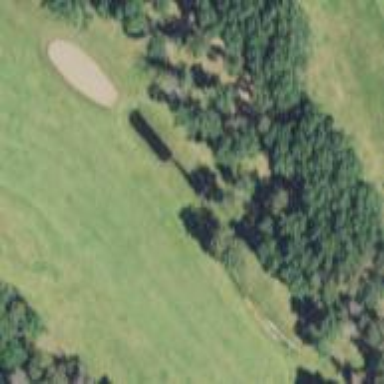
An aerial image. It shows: Water hazard in golf course. The hazard is natural water feature.